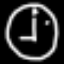
Label: clock